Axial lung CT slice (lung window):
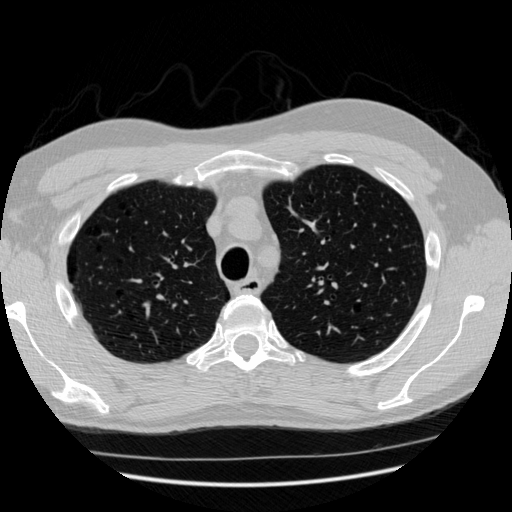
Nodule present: no